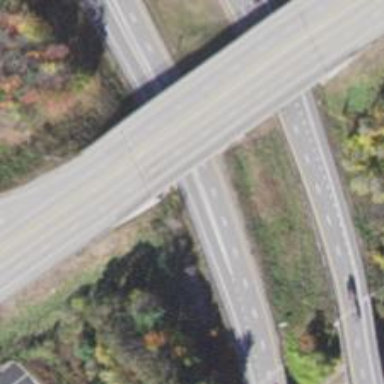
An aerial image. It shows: Trunk highway bridge with asphalt surface.